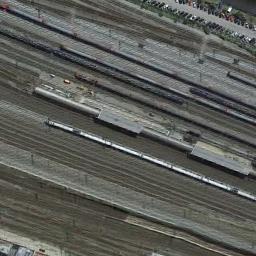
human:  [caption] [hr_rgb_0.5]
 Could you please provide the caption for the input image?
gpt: One side of the railway, there are lush trees  And the other side, there are many buildings .

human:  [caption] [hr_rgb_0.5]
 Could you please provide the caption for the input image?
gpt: There are several trains on the railway .

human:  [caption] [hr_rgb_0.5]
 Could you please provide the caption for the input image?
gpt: These railways have some trains on the tracks and a parking lot is on one side of the railways .

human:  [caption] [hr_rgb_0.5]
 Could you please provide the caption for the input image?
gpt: The railway is next to the parking lot .

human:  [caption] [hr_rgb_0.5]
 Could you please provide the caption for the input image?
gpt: There are some trains beside the railways .